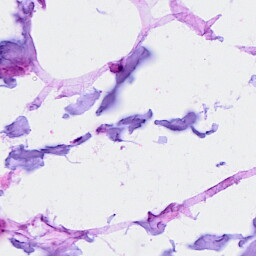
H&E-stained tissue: Breast